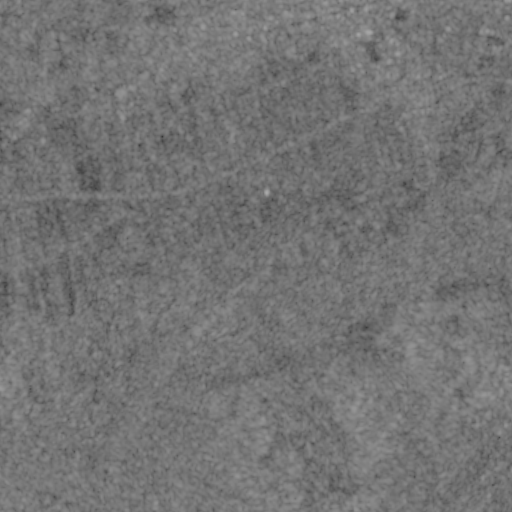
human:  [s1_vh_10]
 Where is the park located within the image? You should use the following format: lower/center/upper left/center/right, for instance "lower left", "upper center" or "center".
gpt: The park is located in the upper right of the image.
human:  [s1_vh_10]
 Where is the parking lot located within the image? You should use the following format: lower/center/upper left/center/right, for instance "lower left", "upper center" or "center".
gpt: The parking lot is located in the upper right of the image.
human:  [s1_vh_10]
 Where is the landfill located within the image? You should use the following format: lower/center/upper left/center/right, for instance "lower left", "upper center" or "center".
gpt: There is no landfill in the image.

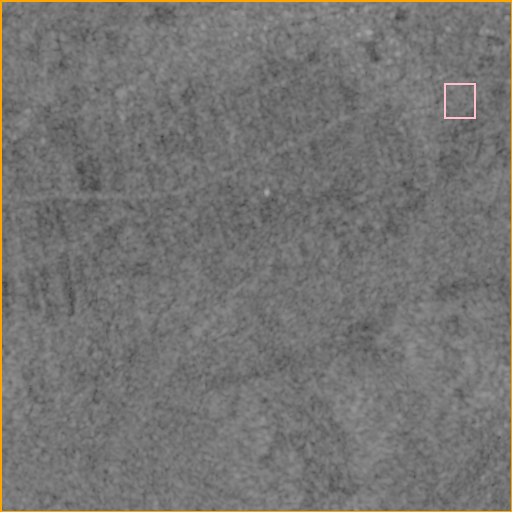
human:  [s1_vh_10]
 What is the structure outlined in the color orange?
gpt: The structure outlined in orange is a crop field.
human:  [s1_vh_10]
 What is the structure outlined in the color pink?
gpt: The structure outlined in pink is a park.
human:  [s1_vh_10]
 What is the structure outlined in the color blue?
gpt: There is no blue outline.